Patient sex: M
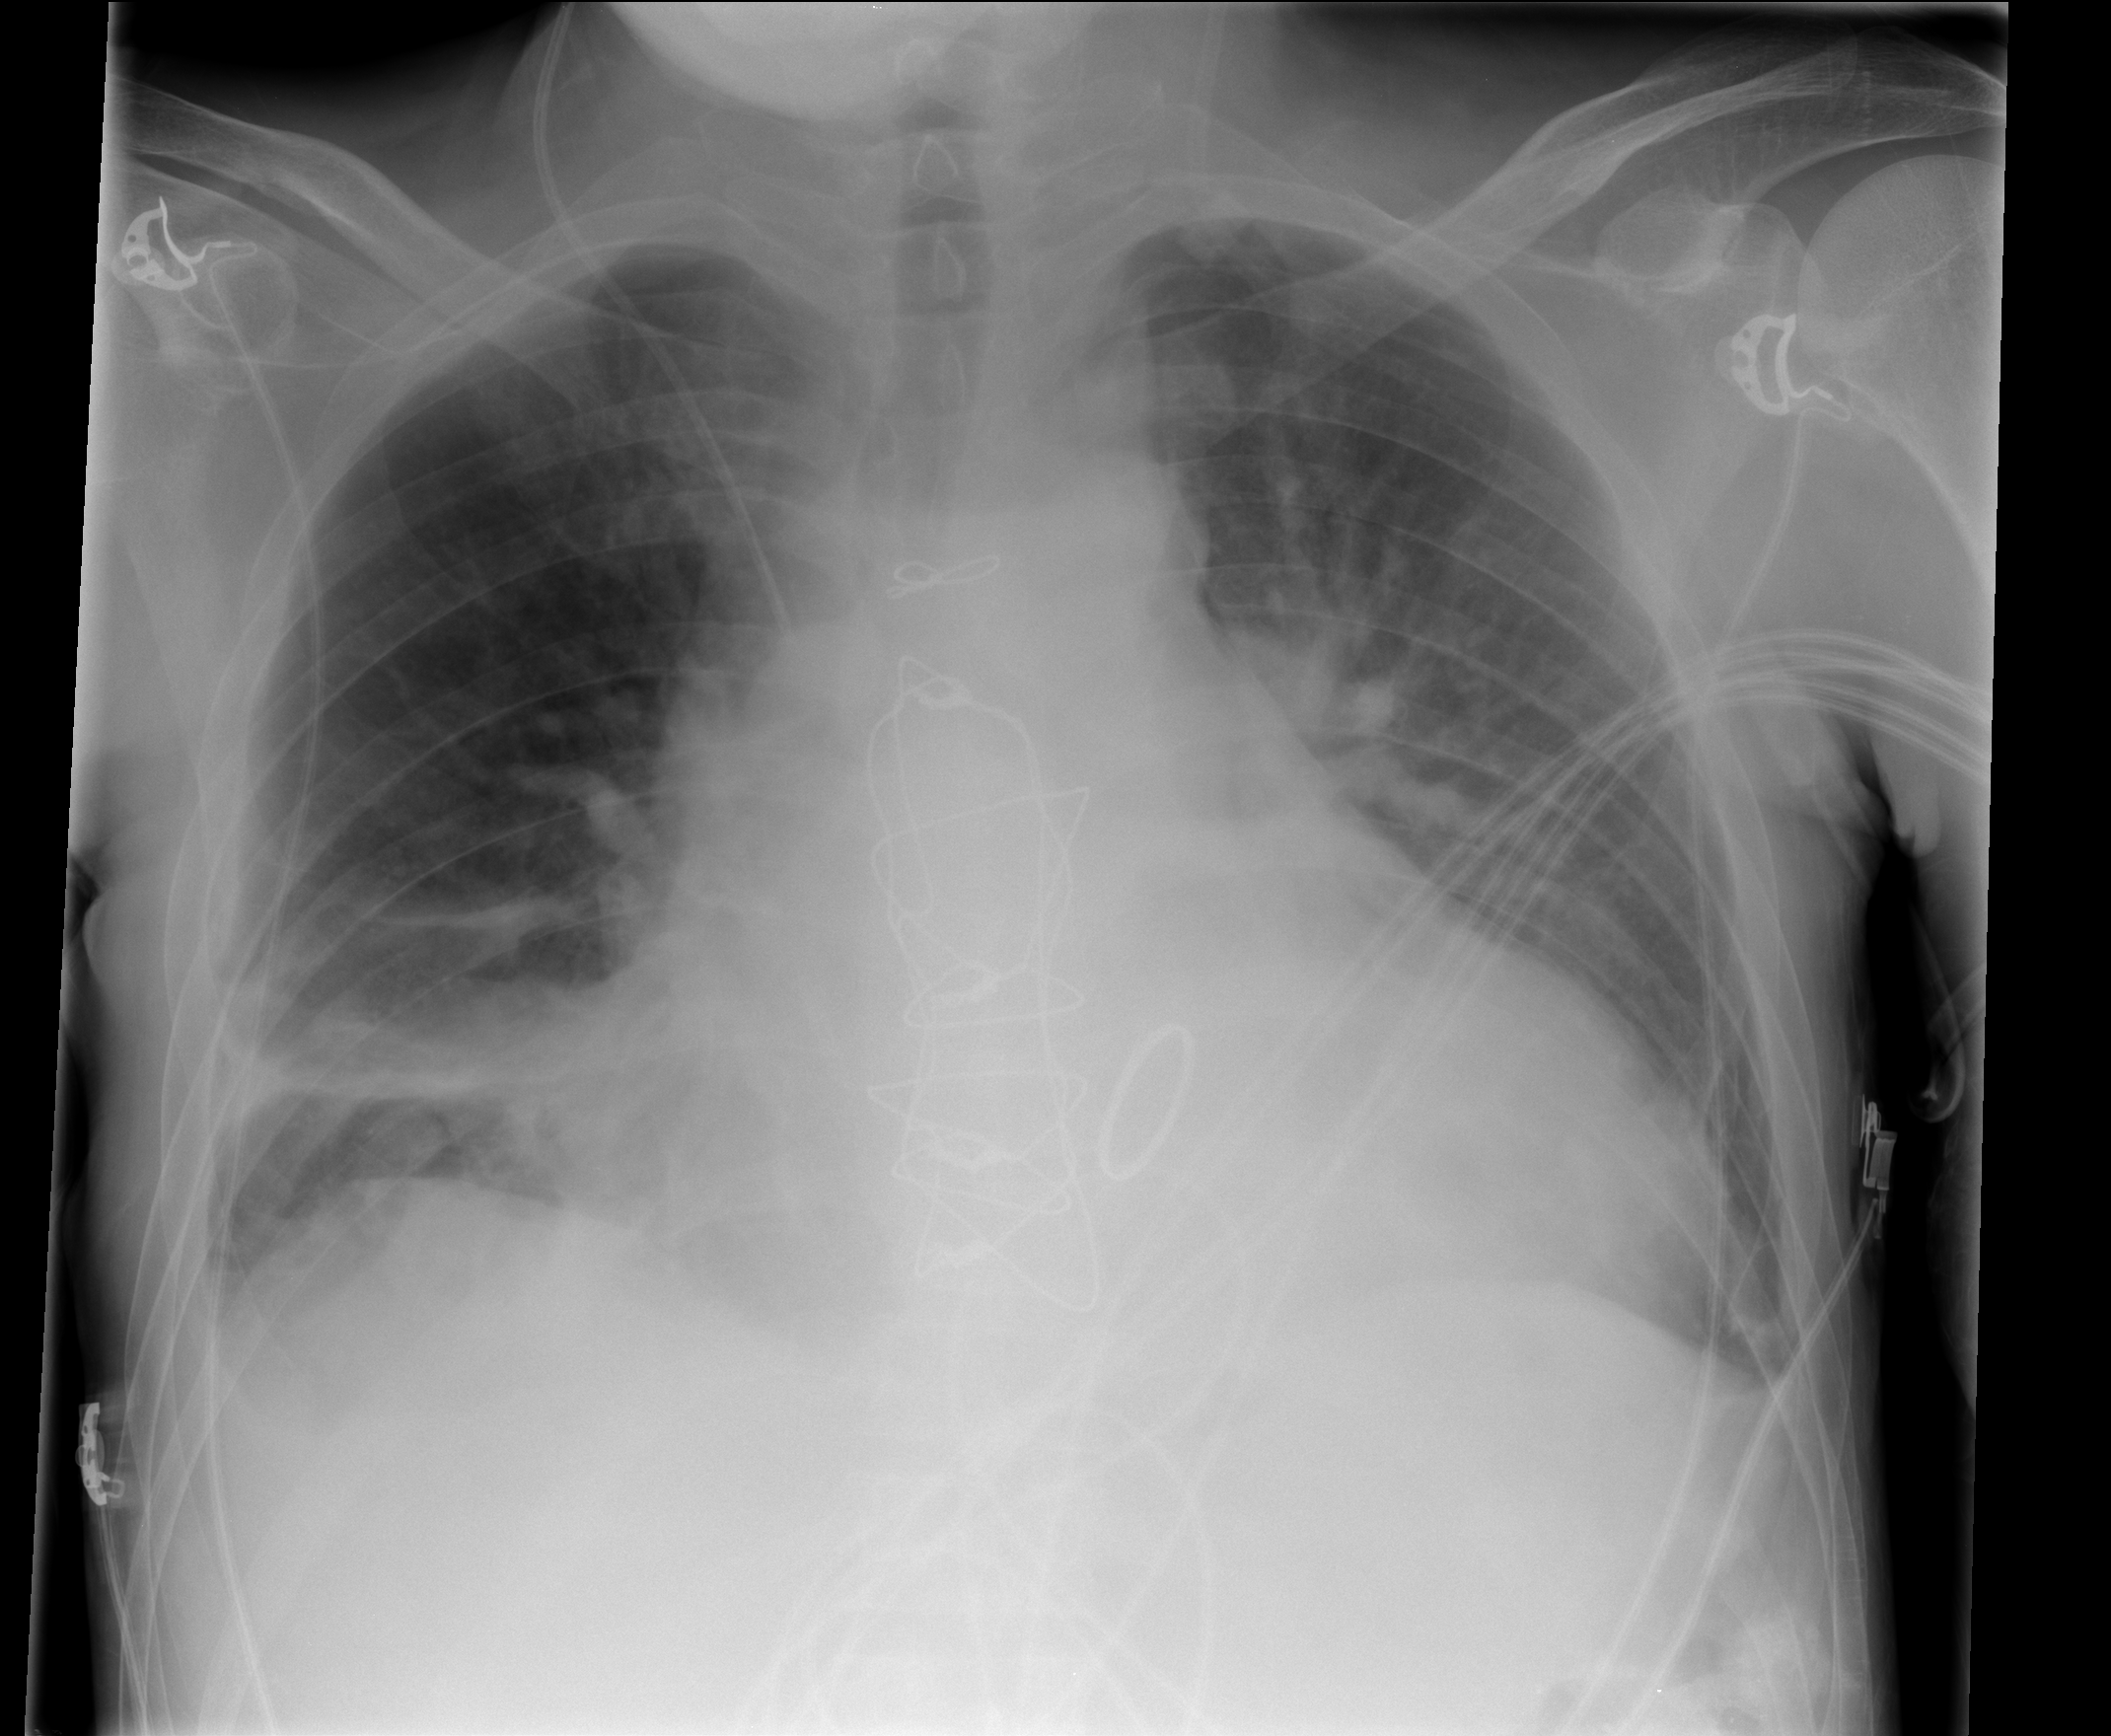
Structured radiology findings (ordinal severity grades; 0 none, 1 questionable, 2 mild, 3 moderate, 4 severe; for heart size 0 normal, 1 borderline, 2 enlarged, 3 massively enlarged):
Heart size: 3
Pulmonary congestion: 3
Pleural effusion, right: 1
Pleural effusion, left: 1
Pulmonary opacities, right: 1
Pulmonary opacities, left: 1
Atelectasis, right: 3
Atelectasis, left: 2